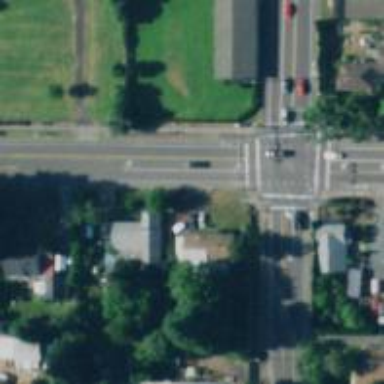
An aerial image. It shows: Solid stop line on the road marking.